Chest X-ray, AP view. Patient: 63 years old, sex M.
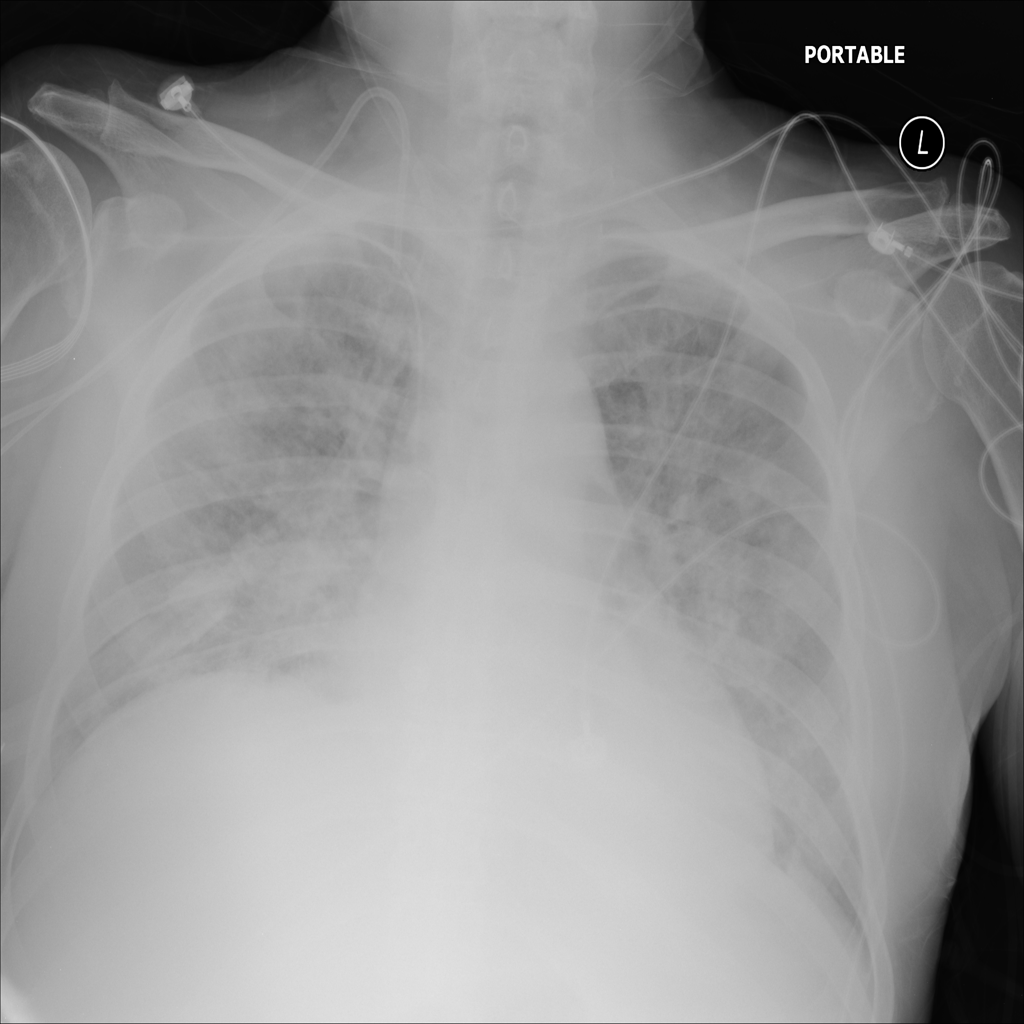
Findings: Cardiomegaly, Effusion